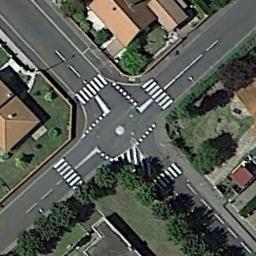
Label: intersection